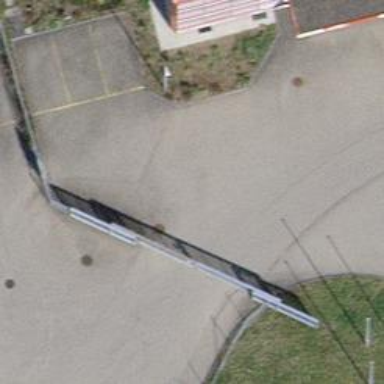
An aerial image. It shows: Gate.